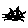
Label: cat